Question: I am new in WPF and want to create a UI using XSD that autogenerates the controls.
See screenshot

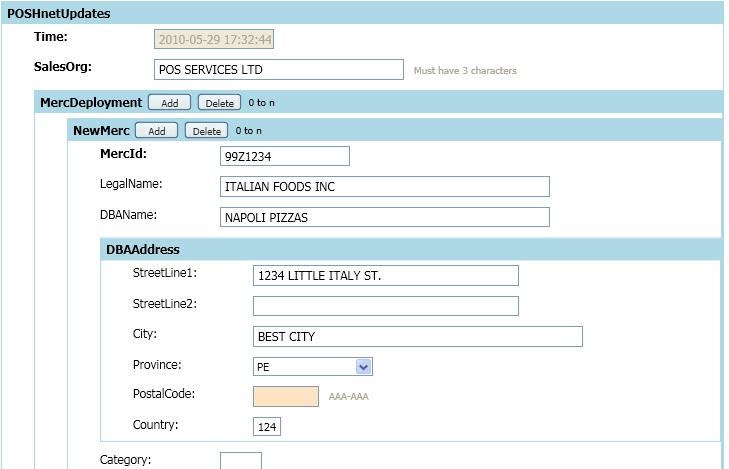
Answer: Just write proper <URL>.
XSD is valid XML so it can be parsed with XSLT to get any other document. Because XAML is valid XML it won't be so hard.
You can find <URL> and start from them. It's easier and gives immediate feedback if your XSLT is good.
<URL> you can find whole project to convert XSD to HTML form.
As it was suggested you can load your XAML in runtime but I think more convenient and handy will be generating it at build step. See <URL> to get more details.